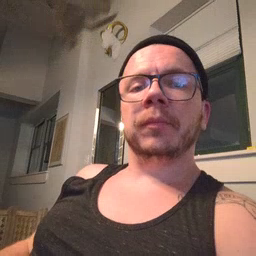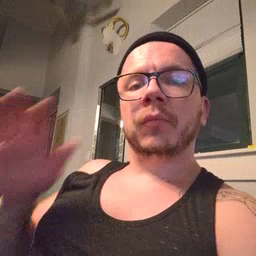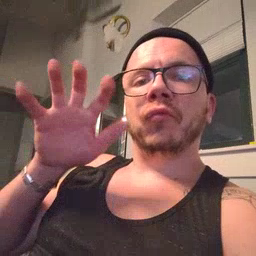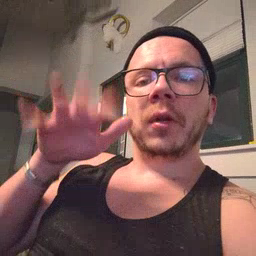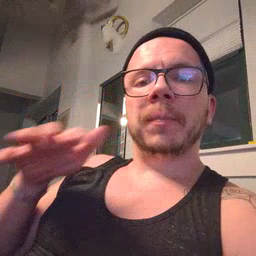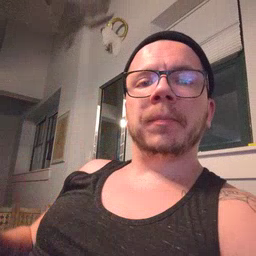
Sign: rain